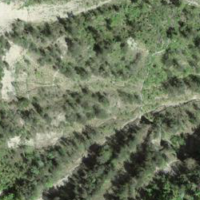
EUNIS habitat code: 45
Species observed at this site:
Aesculus hippocastanum
Pinus mugo
Vanessa atalanta
Saxifraga mutata